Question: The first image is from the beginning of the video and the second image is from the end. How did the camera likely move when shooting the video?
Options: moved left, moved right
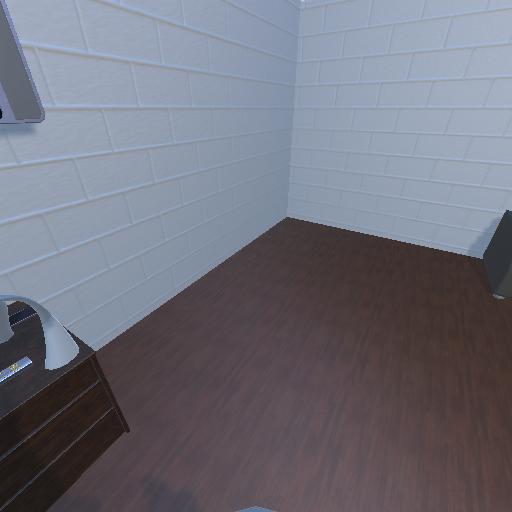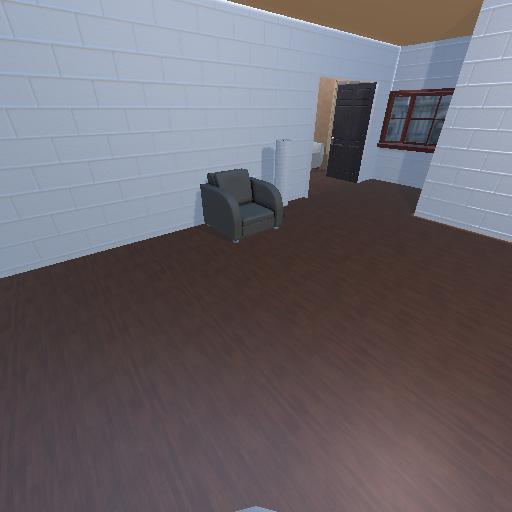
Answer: moved left